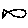
Label: fish